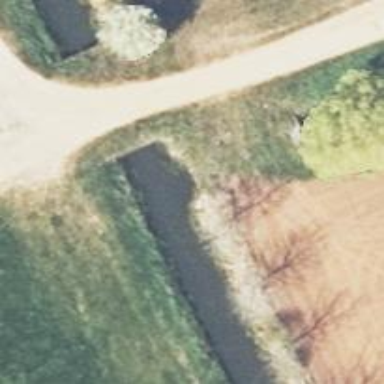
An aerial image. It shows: Culvert tunnel.